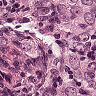
Metastatic tissue present: yes